Question: I wrote a script that freeze the first row that contains the columns names, but I want to make the background with "red". I tried using style, but it did not work.
<URL>
I get this error

I want to change the color only for the first row for the column names like. The column name to be with blue
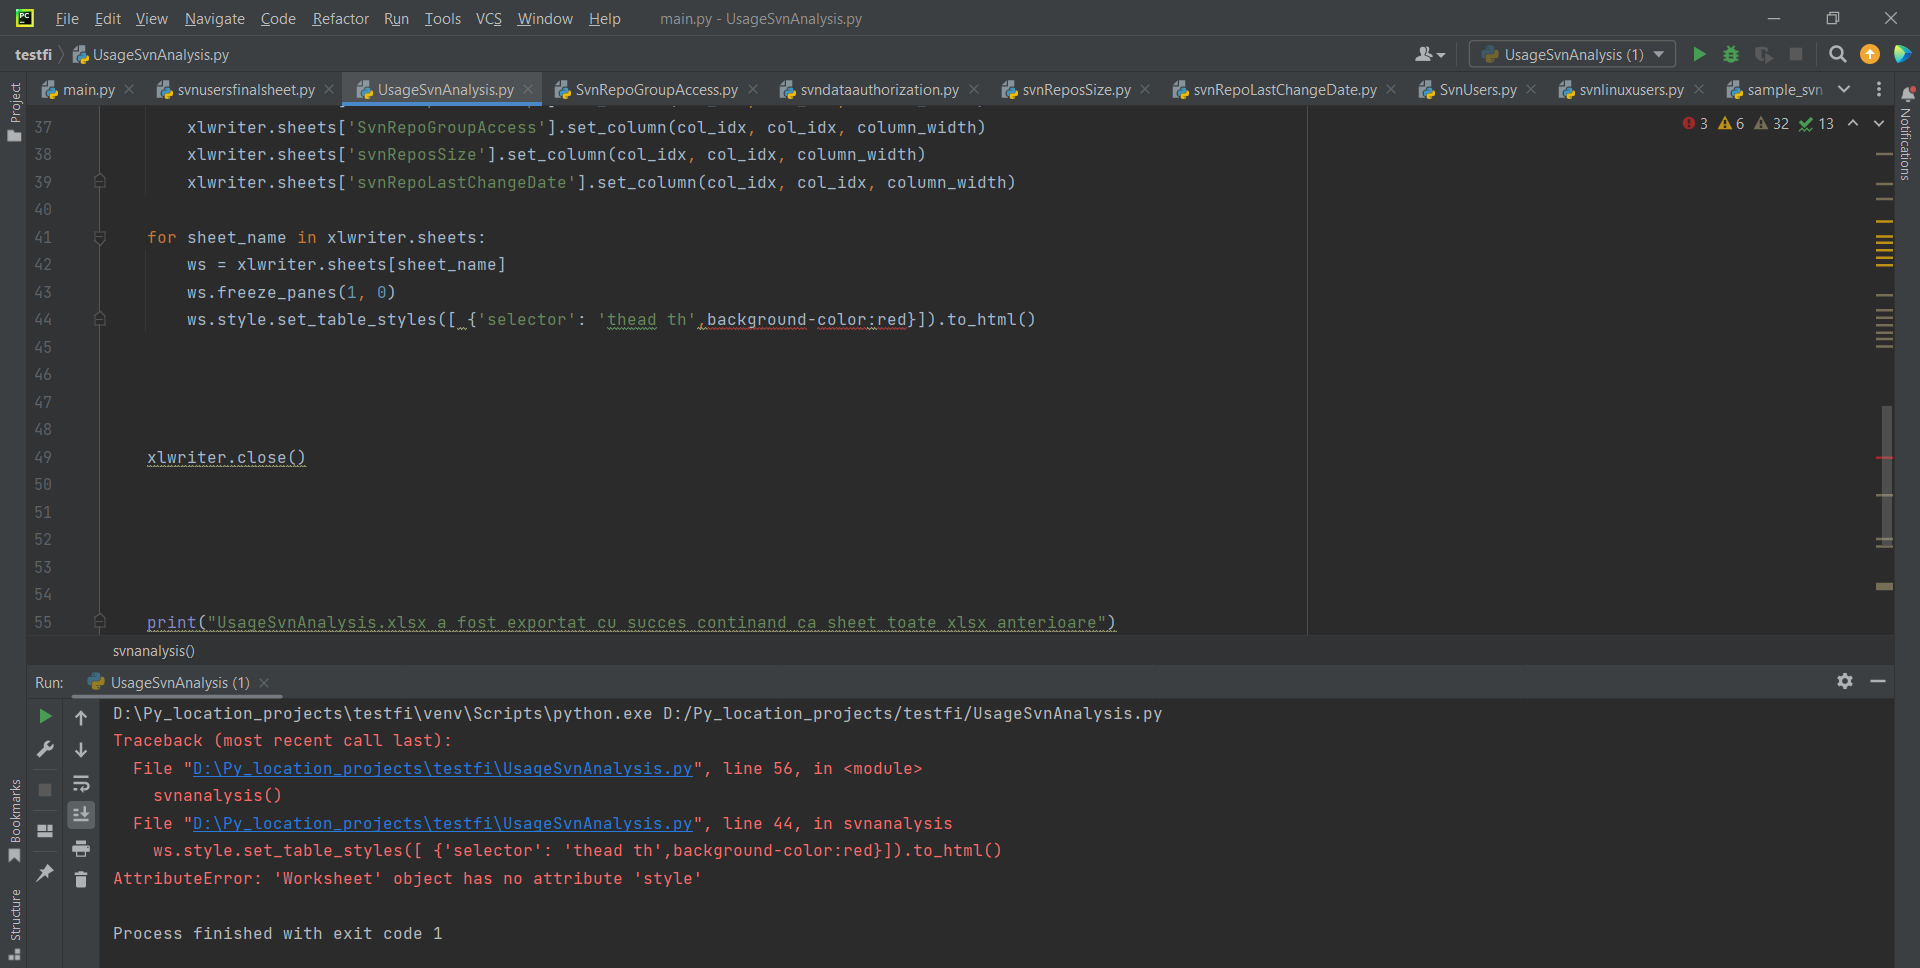
Answer: As we discuessed, your use case actually involves the following steps.
1. Read multiple xlsx files having one sheet
2. Create another xlsx file and write everything from the xlsx files to the different sheets in the new xlsx file.
There are 2 ways in which you can do this
1. Using xlsxwriter
You can loop through each sheet, and set the format for the row/column you need.
'''
from timestampdirectory import createdir
from xlsxwriter.utility import xl_rowcol_to_cell
import xlsxwriter
import pandas as pd
import time
import os
import pandas.io.formats.excel
pandas.io.formats.excel.ExcelFormatter.header_style = None
def svnanalysis():
dest = createdir()
dfSvnUsers = pd.read_excel(os.path.join(dest, "SvnUsers.xlsx")).fillna("N/A")
dfSvnGroupMembership = pd.read_excel(os.path.join(dest, "SvnGroupMembership.xlsx")).fillna("N/A")
dfSvnRepoGroupAccess = pd.read_excel(os.path.join(dest, "SvnRepoGroupAccess.xlsx")).fillna("N/A")
dfsvnReposSize = pd.read_excel(os.path.join(dest, "svnReposSize.xlsx")).fillna("N/A")
dfsvnRepoLastChangeDate = pd.read_excel(os.path.join(dest, "svnRepoLastChangeDate.xlsx")).fillna("N/A")
dfUserDetails = pd.read_excel(r"C:\Users\hpoddar\Desktop\Temp\Champs\CM_UsersDetails.xlsx").fillna("N/A")
timestr = time.strftime("%Y-%m-%d-")
xlwriter = pd.ExcelWriter(os.path.join(dest, f'{timestr}Usage-SvnAnalysis.xlsx'))
dfUserDetails.to_excel(xlwriter, sheet_name='UserDetails', index=False)
dfSvnUsers.to_excel(xlwriter, sheet_name='SvnUsers', index=False)
dfSvnGroupMembership.to_excel(xlwriter, sheet_name='SvnGroupMembership', index=False)
dfSvnRepoGroupAccess.to_excel(xlwriter, sheet_name='SvnRepoGroupAccess', index=False)
dfsvnReposSize.to_excel(xlwriter, sheet_name='svnReposSize', index=False)
dfsvnRepoLastChangeDate.to_excel(xlwriter, sheet_name='svnRepoLastChangeDate', index=False)
for column in dfSvnUsers:
column_width = max(dfSvnUsers[column].astype(str).map(len).max(), len(column))
col_idx = dfSvnUsers.columns.get_loc(column)
# Width of column 'col_idx' set to column_width.
xlwriter.sheets['SvnUsers'].set_column(col_idx, col_idx, column_width)
xlwriter.sheets['UserDetails'].set_column(col_idx, col_idx, column_width)
xlwriter.sheets['SvnGroupMembership'].set_column(col_idx, col_idx, column_width)
xlwriter.sheets['SvnRepoGroupAccess'].set_column(col_idx, col_idx, column_width)
xlwriter.sheets['svnReposSize'].set_column(col_idx, col_idx, column_width)
xlwriter.sheets['svnRepoLastChangeDate'].set_column(col_idx, col_idx, column_width)
workbook = xlwriter.book
# fomrat the header row
cell_format = workbook.add_format({'bg_color': 'yellow'})
cell_format.set_bold()
cell_format.set_font_color('red')
cell_format.set_border(1)
# for each sheet in Usage-SvnAnalysis
for sheet_name in xlwriter.sheets:
ws = xlwriter.sheets[sheet_name]
ws.freeze_panes(1, 0) # Freeze the first row.
ws.conditional_format('A1:{}1'.format(chr(65 + ws.dim_colmax)), {'type': 'no_blanks', 'format': cell_format})
xlwriter.close()
print("UsageSvnAnalysis.xlsx a fost exportat cu succes continand ca sheet toate xlsx anterioare")
svnanalysis()
'''
1. Using openpyxl, you can read the xlsx again, go through each sheets and format the cells you need
'''
from openpyxl.styles import PatternFill, Border, Font, Side
from timestampdirectory import createdir
import openpyxl
import time
import os
dest=createdir()
timestr = time.strftime("%Y-%m-%d-")
xls = openpyxl.load_workbook(os.path.join(dest, f'{timestr}Usage-SvnAnalysis.xlsx'))
# create styles
font_style = Font(bold=True)
thin_border = Border(left=Side(style='thin'), right=Side(style='thin'), top=Side(style='thin'), bottom=Side(style='thin'))
fill_cell = PatternFill(patternType='solid',fgColor='35FC03')
for sheet_name in xls.sheetnames:
ws = xls[sheet_name]
# apply style to first row first column
ws.cell(row=1, column=1).font = font_style
ws.cell(row=1, column=1).border = thin_border
ws.cell(row=1, column=1).fill = fill_cell
# to color the entire row
# Enumerate the cells in the first row
for cell in ws["1:1"]:
cell.font = font_style
cell.border = thin_border
cell.fill = fill_cell
xls.save(os.path.join(dest, f'{timestr}Usage-SvnAnalysis.xlsx'))
'''
Output :
<URL>